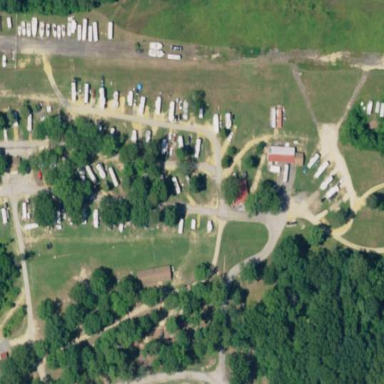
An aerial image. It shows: Campsite for tourism.